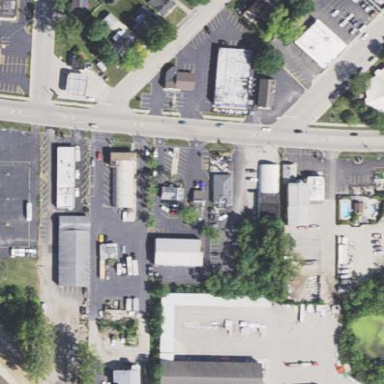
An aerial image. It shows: Retail area.